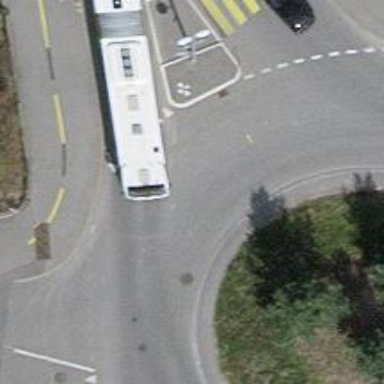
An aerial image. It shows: Secondary road with asphalt surface leading to roundabout.